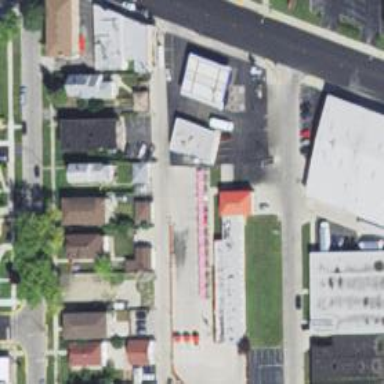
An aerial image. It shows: Convenience shop.